一年级 · 算术
看图写数, 读数。

写作:读作: \$ \qquad \$

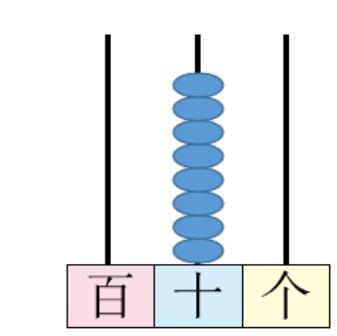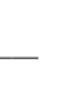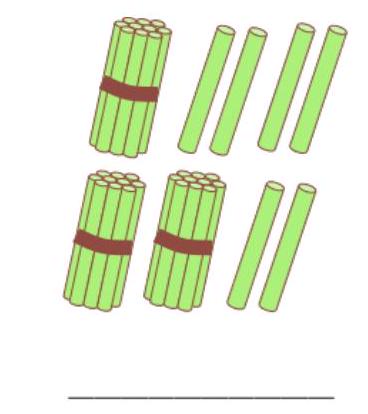
答案: 详解80 八十 36 三十六 57 五十七